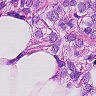
Metastatic tissue present: yes